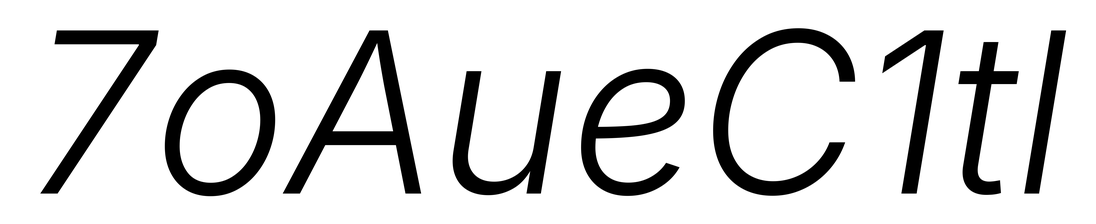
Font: Inter-Italic_Light_Italic